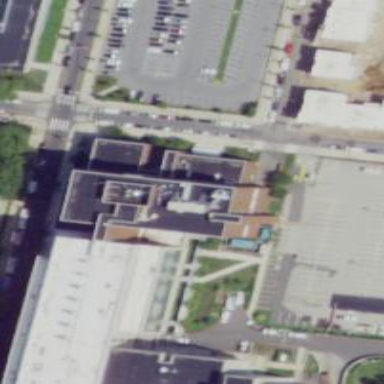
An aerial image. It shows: University building with flat roof.